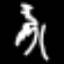
Label: palm tree